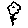
Label: flower